Question: '''
<?xml version="1.0" encoding="utf-8"?>
<RelativeLayout xmlns:android="http://schemas.android.com/apk/res/android"
xmlns:ads="http://schemas.android.com/apk/lib/com.google.ads"
android:id="@+id/relativeLayout1"
android:layout_width="fill_parent"
android:layout_height="fill_parent"
android:background="@drawable/main_bg" >
<!-- Logo -->
<RelativeLayout
android:id="@+id/rel_jobDesc1"
android:layout_width="fill_parent"
android:layout_height="47dip"
android:layout_alignParentTop="true"
android:background="@drawable/logo" >
</RelativeLayout>
<RelativeLayout
android:id="@+id/relativeLayout2"
android:layout_width="fill_parent"
android:layout_height="340dp"
android:layout_marginLeft="2dip"
android:layout_marginRight="2dip"
android:layout_marginTop="100dip" >
<!-- JOB DESCRIPTION -->
<TextView
android:id="@+id/txt_JOB_DESCRIPTION"
android:layout_width="wrap_content"
android:layout_height="wrap_content"
android:layout_marginLeft="20dip"
android:layout_marginTop="20dip"
android:text="Job Description:"
android:textColor="#000000"
android:textSize="14dip"
android:textStyle="bold" >
</TextView>
<EditText
android:id="@+id/edit_JOB_DESCRIPTION11"
android:layout_width="fill_parent"
android:layout_height="wrap_content"
android:layout_marginRight="20dip"
android:layout_marginTop="10dip"
android:layout_toRightOf="@+id/txt_JOB_DESCRIPTION"
android:background="@android:drawable/editbox_background"
android:maxLines="1"
android:singleLine="true" >
</EditText>
<TextView
android:id="@+id/txt_JDESCRIPTION"
android:layout_width="wrap_content"
android:layout_height="wrap_content"
android:layout_below="@+id/edit_JOB_DESCRIPTION11"
android:layout_centerInParent="true"
android:layout_marginLeft="45dip"
android:text="(Job title, industry, keywords)"
android:textColor="#4a596e"
android:textSize="12dip" >
</TextView>
<!-- -->
<!-- LOCATION -->
<TextView
android:id="@+id/txt_JOB_LOCATION"
android:layout_width="wrap_content"
android:layout_height="wrap_content"
android:layout_below="@+id/txt_JDESCRIPTION"
android:layout_marginLeft="20dip"
android:layout_marginTop="50dip"
android:layout_toLeftOf="@+id/btn_SEARCH"
android:text="Location: "
android:textColor="#000000"
android:textSize="15dip"
android:textStyle="bold" >
</TextView>
<EditText
android:id="@+id/edit_JOB_LOCATION1"
android:layout_width="fill_parent"
android:layout_height="wrap_content"
android:layout_alignLeft="@+id/edit_JOB_DESCRIPTION11"
android:layout_below="@+id/txt_JDESCRIPTION"
android:layout_marginRight="20dip"
android:layout_marginTop="40dip"
android:background="@android:drawable/editbox_background"
android:maxLines="1"
android:singleLine="true" >
</EditText>
<TextView
android:id="@+id/txt_JLOCATION"
android:layout_width="wrap_content"
android:layout_height="wrap_content"
android:layout_below="@+id/edit_JOB_LOCATION1"
android:layout_centerInParent="true"
android:layout_marginLeft="45dip"
android:text="(City, State, Zip)"
android:textColor="#4a596e"
android:textSize="12dip" >
</TextView>
<!-- -->
<!-- JOB ID -->
<!-- -->
<!-- SEARCH BUTTON -->
<Button
android:id="@+id/btn_search1"
android:layout_width="wrap_content"
android:layout_height="wrap_content"
android:layout_below="@+id/txt_JLOCATION"
android:layout_centerInParent="true"
android:layout_marginTop="35dip"
android:background="@drawable/draw"
android:text=" Search " >
</Button>
<!-- -->
<TextView
style="flat_detail_name"
android:capitalize="characters"
android:id="@+id/textView2"
android:layout_width="wrap_content"
android:layout_height="wrap_content"
android:layout_below="@+id/btn_search1"
android:layout_centerHorizontal="true"
android:layout_marginTop="35dp"
android:textColor="#000000"
android:text="Sign in Or Register for Your Primium free membership "
/>
</RelativeLayout>
<LinearLayout
android:layout_width="fill_parent"
android:layout_height="wrap_content"
android:layout_alignParentBottom="true"
android:layout_marginBottom="20dp"
android:gravity="center"
android:orientation="horizontal"
android:weightSum="10" >
<Button
android:id="@+id/btn_Login1"
android:layout_width="wrap_content"
android:layout_height="wrap_content"
android:layout_margin="5dp"
android:layout_marginBottom="20dp"
android:background="@drawable/draw"
android:gravity="center"
android:text=" Login " />
<Button
android:id="@+id/btn_register"
android:layout_width="wrap_content"
android:layout_height="wrap_content"
android:layout_margin="5dp"
android:layout_marginBottom="20dp"
android:background="@drawable/draw"
android:gravity="center"
android:text="Register" />
<Button
android:id="@+id/btn_lostlogin"
android:layout_width="wrap_content"
android:layout_height="wrap_content"
android:layout_margin="5dp"
android:layout_marginBottom="20dp"
android:background="@drawable/draw"
android:gravity="center"
android:text="Lost Login" />
</LinearLayout>
<TextView
android:id="@+id/textView1"
android:layout_width="wrap_content"
android:layout_height="wrap_content"
android:layout_below="@+id/rel_jobDesc1"
android:layout_centerHorizontal="true"
android:layout_marginTop="34dp"
android:text="Get Started with Your Job Search"
android:textColor="#000000"
android:textSize="14dip"
android:textStyle="bold" />
</RelativeLayout>
'''

i want to set textview at top of the Login Register And Lost Login Button
Plz help me how we can set this text view
sorry for bad English Any help is appreciated.
Thank you in advance
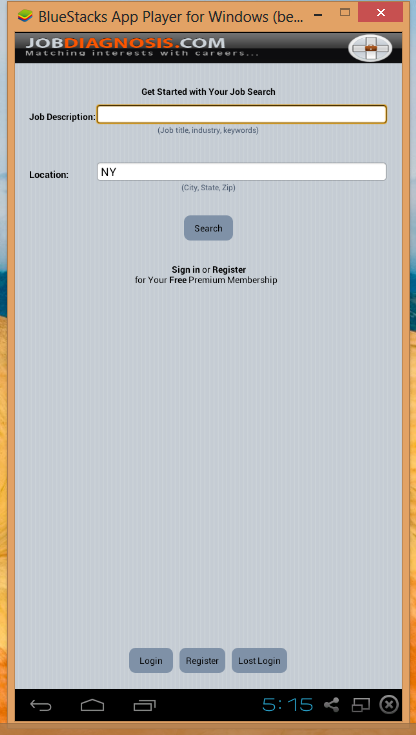
Answer: Use 'android:layout_above="@id/btn_Login1"' in 'TextView'
I have Just Edited Your Xml File. Use This:
'''
<?xml version="1.0" encoding="utf-8"?>
<RelativeLayout xmlns:android="http://schemas.android.com/apk/res/android"
xmlns:ads="http://schemas.android.com/apk/lib/com.google.ads"
android:id="@+id/relativeLayout1"
android:layout_width="fill_parent"
android:layout_height="fill_parent"
android:background="@drawable/main_bg" >
<!-- Logo -->
<RelativeLayout
android:id="@+id/rel_jobDesc1"
android:layout_width="fill_parent"
android:layout_height="47dip"
android:layout_alignParentTop="true"
android:background="@drawable/logo" >
</RelativeLayout>
<RelativeLayout
android:id="@+id/relativeLayout2"
android:layout_width="fill_parent"
android:layout_height="340dp"
android:layout_marginLeft="2dip"
android:layout_marginRight="2dip"
android:layout_marginTop="100dip" >
<!-- JOB DESCRIPTION -->
<TextView
android:id="@+id/txt_JOB_DESCRIPTION"
android:layout_width="wrap_content"
android:layout_height="wrap_content"
android:layout_marginLeft="20dip"
android:layout_marginTop="20dip"
android:text="Job Description:"
android:textColor="#000000"
android:textSize="14dip"
android:textStyle="bold" >
</TextView>
<EditText
android:id="@+id/edit_JOB_DESCRIPTION11"
android:layout_width="fill_parent"
android:layout_height="wrap_content"
android:layout_marginRight="20dip"
android:layout_marginTop="10dip"
android:layout_toRightOf="@+id/txt_JOB_DESCRIPTION"
android:background="@android:drawable/editbox_background"
android:maxLines="1"
android:singleLine="true" >
</EditText>
<TextView
android:id="@+id/txt_JDESCRIPTION"
android:layout_width="wrap_content"
android:layout_height="wrap_content"
android:layout_below="@+id/edit_JOB_DESCRIPTION11"
android:layout_centerInParent="true"
android:layout_marginLeft="45dip"
android:text="(Job title, industry, keywords)"
android:textColor="#4a596e"
android:textSize="12dip" >
</TextView>
<!-- -->
<!-- LOCATION -->
<TextView
android:id="@+id/txt_JOB_LOCATION"
android:layout_width="wrap_content"
android:layout_height="wrap_content"
android:layout_below="@+id/txt_JDESCRIPTION"
android:layout_marginLeft="20dip"
android:layout_marginTop="50dip"
android:layout_toLeftOf="@+id/btn_SEARCH"
android:text="Location: "
android:textColor="#000000"
android:textSize="15dip"
android:textStyle="bold" >
</TextView>
<EditText
android:id="@+id/edit_JOB_LOCATION1"
android:layout_width="fill_parent"
android:layout_height="wrap_content"
android:layout_alignLeft="@+id/edit_JOB_DESCRIPTION11"
android:layout_below="@+id/txt_JDESCRIPTION"
android:layout_marginRight="20dip"
android:layout_marginTop="40dip"
android:background="@android:drawable/editbox_background"
android:maxLines="1"
android:singleLine="true" >
</EditText>
<TextView
android:id="@+id/txt_JLOCATION"
android:layout_width="wrap_content"
android:layout_height="wrap_content"
android:layout_below="@+id/edit_JOB_LOCATION1"
android:layout_centerInParent="true"
android:layout_marginLeft="45dip"
android:text="(City, State, Zip)"
android:textColor="#4a596e"
android:textSize="12dip" >
</TextView>
<!-- -->
<!-- JOB ID -->
<!-- -->
<!-- SEARCH BUTTON -->
<Button
android:id="@+id/btn_search1"
android:layout_width="wrap_content"
android:layout_height="wrap_content"
android:layout_below="@+id/txt_JLOCATION"
android:layout_centerInParent="true"
android:layout_marginTop="35dip"
android:background="@drawable/draw"
android:text=" Search " >
</Button>
<!-- -->
</RelativeLayout>
<LinearLayout
android:layout_width="fill_parent"
android:layout_height="wrap_content"
android:layout_alignParentBottom="true"
android:layout_marginBottom="20dp"
android:gravity="center"
android:orientation="horizontal"
android:weightSum="10"
android:id="@+id/btnParent" >
<Button
android:id="@+id/btn_Login1"
android:layout_width="wrap_content"
android:layout_height="wrap_content"
android:layout_margin="5dp"
android:layout_marginBottom="20dp"
android:background="@drawable/draw"
android:gravity="center"
android:text=" Login " />
<Button
android:id="@+id/btn_register"
android:layout_width="wrap_content"
android:layout_height="wrap_content"
android:layout_margin="5dp"
android:layout_marginBottom="20dp"
android:background="@drawable/draw"
android:gravity="center"
android:text="Register" />
<Button
android:id="@+id/btn_lostlogin"
android:layout_width="wrap_content"
android:layout_height="wrap_content"
android:layout_margin="5dp"
android:layout_marginBottom="20dp"
android:background="@drawable/draw"
android:gravity="center"
android:text="Lost Login" />
</LinearLayout>
<TextView
style="flat_detail_name"
android:capitalize="characters"
android:id="@+id/textView2"
android:layout_width="wrap_content"
android:layout_height="wrap_content"
android:layout_above="@id/btnParent"
android:layout_centerHorizontal="true"
android:layout_marginTop="35dp"
android:textColor="#000000"
android:text="Sign in Or Register for Your Primium free membership "
/>
<TextView
android:id="@+id/textView1"
android:layout_width="wrap_content"
android:layout_height="wrap_content"
android:layout_below="@+id/rel_jobDesc1"
android:layout_centerHorizontal="true"
android:layout_marginTop="34dp"
android:text="Get Started with Your Job Search"
android:textColor="#000000"
android:textSize="14dip"
android:textStyle="bold" />
</RelativeLayout>
'''